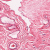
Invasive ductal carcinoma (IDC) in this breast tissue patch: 0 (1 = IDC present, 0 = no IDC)